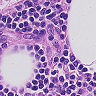
Metastatic tissue present: no